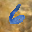
Label: 6